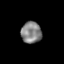
Tissue: skin
Cell type: Others
Senescence score: 0.2785
Nuclear area (px): 433
Mean DAPI intensity: 130.935